Question:
form code:
'''
<form class="form" name ="custRegistration" id="custRegistration" onsubmit="return submitAlbum(this)" action="download.jsp" method="post" >
<p class="email">
<label for="budget">Expected Budget :</label>
<input type="text" name="budget" id="budget"/>
</p>
<p class="submit">
<label for="download" id="freetrail">Download 30 day free trial</label>
<input type="submit" value="Submit" />
</p>
</form>
'''
i want to validate email-ids with the extension which are checked in the above image and block rest of the email-id extensions using javascript..any help would be appreciated??
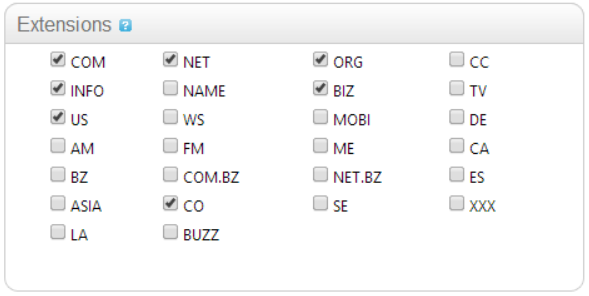
Answer: '(\w+\.)*\w+@(\w+\.)+[A-Za-z]+'
this regex is email check basic.
you may use regex for this case, follow regex:
'((\w+\.)*\w+)@(\w+\.)+(com|kr|net|us|info|biz)'